Question: I have 2 existing tables in a MySql DB. The tables have identical structures. I want to copy data from table to another.
'''
insert into 'Table1'
select * from Table2
where department = "engineering"
'''
the above code seemed to work and it copied the data correctly except for 1 column. The "department" column did not copy over so it was blank. All the other fields seemed to copy over correctly for all of the records.
What can be causing this? As I mentioned both tables have identical structures, same number of columns and everything...
Any ideas?
Note:I just realized that there are actually 2 columns that are not copying over. The "department" and "Category" fields come over blank. So basically when I am inserting the data from table 2 into table 1, 12 out of 14 columns are successfully copied over but then there are 2 columns that remain blank.
<URL> is the DESCRIBE of Table1 and Table2

The only difference I can see when I do a Describe on both tables is that the 2 fields in question have a data type of enum (.....) but they have differences in between the parenthesis. Could this be causing the issue and if so is there a simple way around it? I'm thinking I might have to do an update query after I do the initial insert that will bring in the "department" and "category" fields from table 2 into table 1 by joining in the ID field.
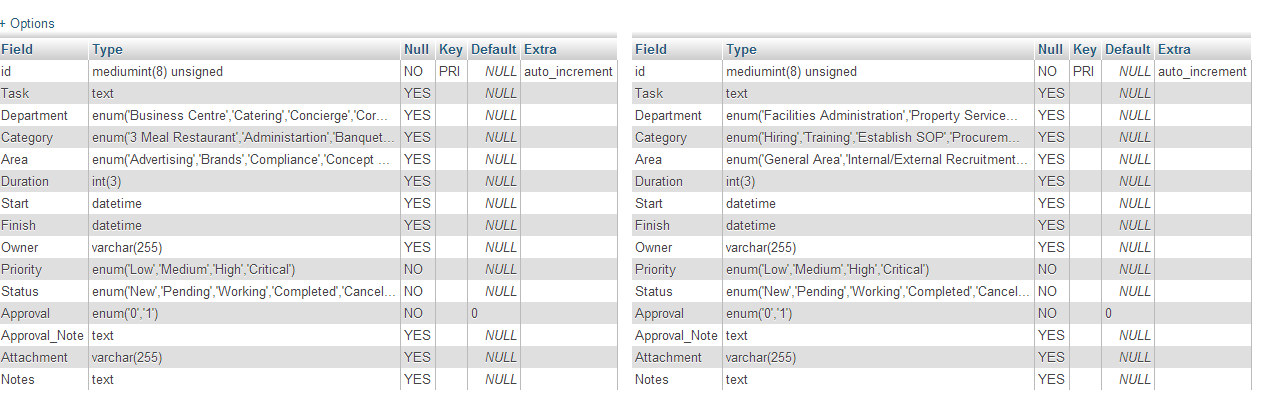
Answer: From the docs:
> If you insert an invalid value into an 'ENUM' (that is, a string not
present in the list of permitted values), the empty string is
inserted instead as a special error value.
Read about <URL>.